Question: I want to create a label in one composite and group which contains 2 radio buttons. But I am facing problem while aligning it. It is not properly aligned w.r.t to label. The group has a text or header which I am not using. Due to that text it is not properly aligned. But for composite I am getting the proper behavior and it is aligned properly w.r.t to label. So is there any way to replicate the same thing using group. Below contains the snapshot and code which I used.
Code:
'''
shell.setLayout(new GridLayout(2,false));
GridData grid=new GridData();
Composite comp=new Composite(shell, SWT.None);
comp.setLayout(new GridLayout());
comp.setLayoutData(new GridData(SWT.CENTER, SWT.CENTER, false, false));
Label label = new Label(comp, SWT.None);
label.setText("Invertframe:");
org.eclipse.swt.widgets.Group group=new org.eclipse.swt.widgets.Group(shell, SWT.None);
GridLayout layout = new GridLayout(2, true);
layout.horizontalSpacing = 0;
layout.verticalSpacing = 10;
layout.marginBottom = 0;
layout.marginHeight = 0;
layout.marginWidth = 0;
group.setLayout(layout);
group.setLayoutData(grid);
Button button =new Button(group, SWT.RADIO);
button.setText("ON");
Button button2 =new Button(group, SWT.RADIO);
button2.setText("OFF");
comp=new Composite(shell, SWT.None);
comp.setLayout(new GridLayout());
comp.setLayoutData(new GridData(SWT.CENTER, SWT.CENTER, false, false));
label = new Label(comp, SWT.None);
label.setText("Invertframe:");
Composite composite2=new Composite(shell, SWT.BORDER);
layout = new GridLayout(2, true);
composite2.setLayout(layout);
layout.horizontalSpacing = 0;
layout.verticalSpacing = 10;
layout.marginBottom = 0;
layout.marginHeight = 0;
layout.marginWidth = 0;
button =new Button(composite2, SWT.RADIO);
button.setText("ON");
button2 =new Button(composite2, SWT.RADIO);
button2.setText("OFF");
'''

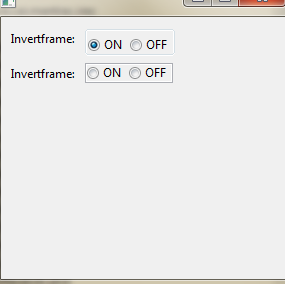
Answer: You might not have tried negative 'verticalIndent'
'''
protected void createContents()
{
shell.setLayout(new GridLayout(2, false));
GridData grid = new GridData();
grid.verticalAlignment = SWT.FILL;
grid.verticalIndent = -6;
Composite comp = new Composite(shell, SWT.None);
comp.setLayout(new GridLayout());
comp.setLayoutData(new GridData(SWT.CENTER, SWT.CENTER, false, false));
Label label = new Label(comp, SWT.None);
label.setText("Invertframe:");
org.eclipse.swt.widgets.Group group = new org.eclipse.swt.widgets.Group(shell, SWT.None);
GridLayout layout = new GridLayout(2, true);
layout.horizontalSpacing = 0;
layout.verticalSpacing = 0;
layout.marginBottom = 0;
layout.marginHeight = 0;
layout.marginWidth = 0;
group.setLayout(layout);
group.setLayoutData(grid);
Button button = new Button(group, SWT.RADIO);
GridData gd_button = new GridData(SWT.LEFT, SWT.FILL, false, false, 1, 1);
gd_button.verticalIndent = -2;
button.setLayoutData(gd_button);
button.setText("ON");
Button button2 = new Button(group, SWT.RADIO);
GridData gd_button2 = new GridData(SWT.LEFT, SWT.FILL, false, false, 1, 1);
gd_button2.verticalIndent = -2;
button2.setLayoutData(gd_button2);
button2.setText("OFF");
comp = new Composite(shell, SWT.None);
comp.setLayout(new GridLayout());
comp.setLayoutData(new GridData(SWT.CENTER, SWT.CENTER, false, false));
label = new Label(comp, SWT.None);
label.setText("Invertframe:");
Composite composite2 = new Composite(shell, SWT.BORDER);
layout = new GridLayout(2, true);
composite2.setLayout(layout);
layout.horizontalSpacing = 0;
layout.verticalSpacing = 10;
layout.marginBottom = 0;
layout.marginHeight = 0;
layout.marginWidth = 0;
button = new Button(composite2, SWT.RADIO);
button.setText("ON");
button2 = new Button(composite2, SWT.RADIO);
button2.setText("OFF");
}
'''